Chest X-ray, AP view. Patient: 56 years old, sex F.
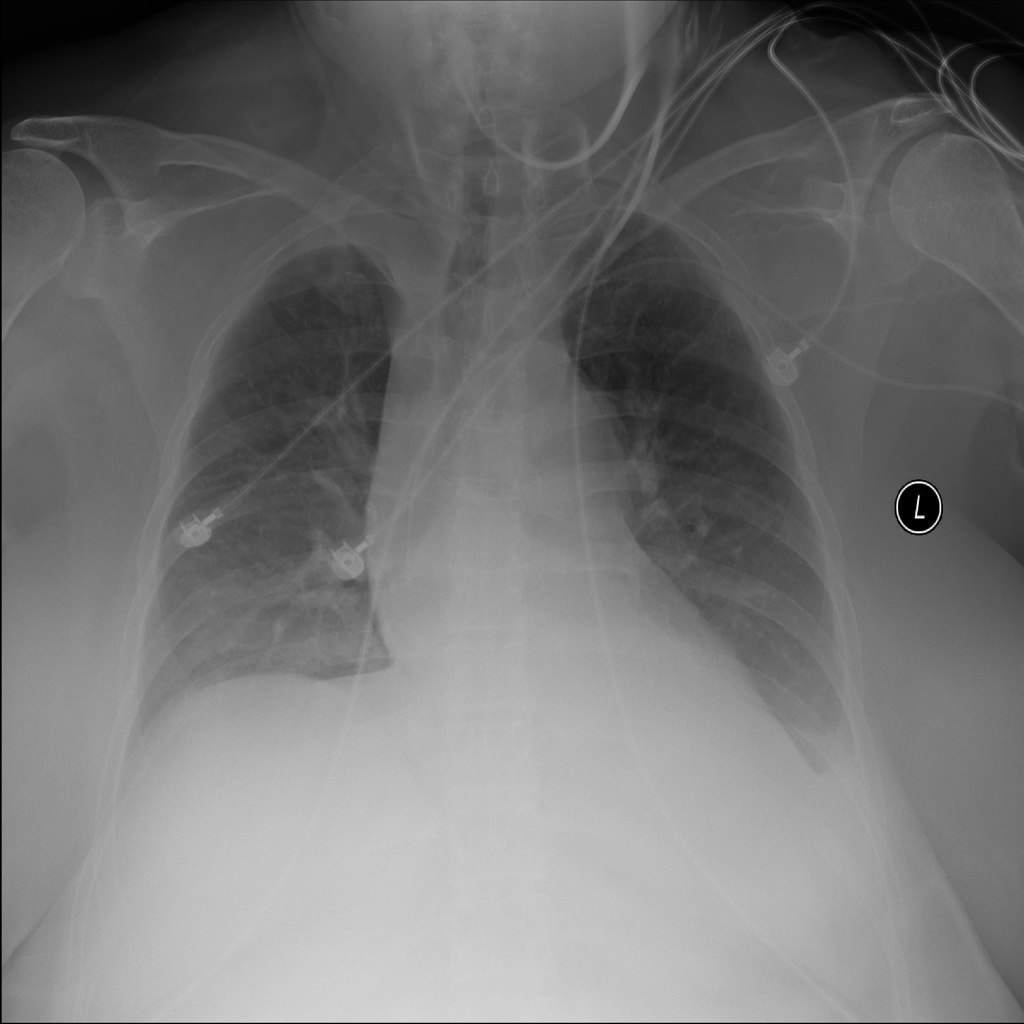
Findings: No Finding